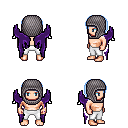
a pixel art fantasy rpg character, male body template, human, light skin, purple wings, white pants, white cyan pageboy hairstyle, chain hood, four views (front, back, left, right), 2x2 character sprite sheet, small pixel art, hard edges, no anti-aliasing